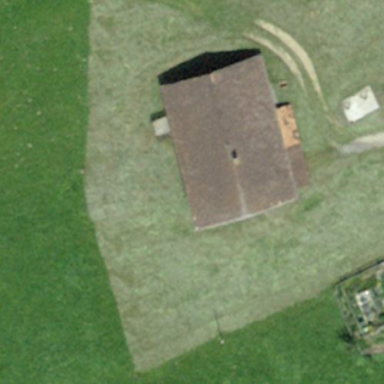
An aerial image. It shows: Farm building.